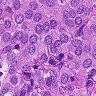
Metastatic tissue present: yes